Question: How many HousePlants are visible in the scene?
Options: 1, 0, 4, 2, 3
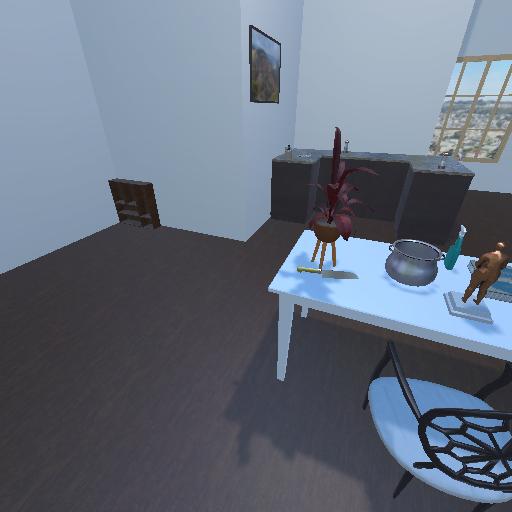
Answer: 1